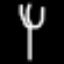
Label: fork